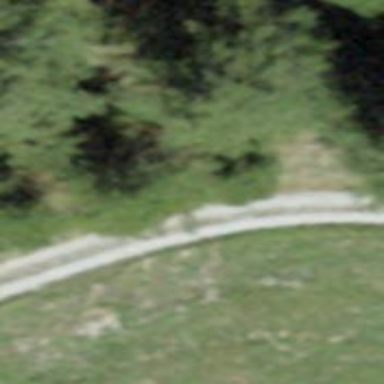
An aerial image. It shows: Track road with ground surface.